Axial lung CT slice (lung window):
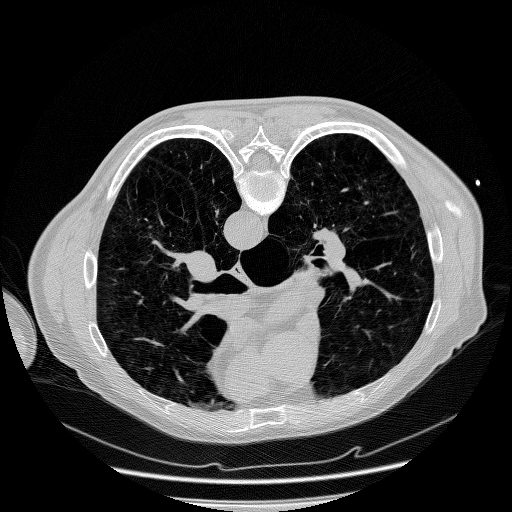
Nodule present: no